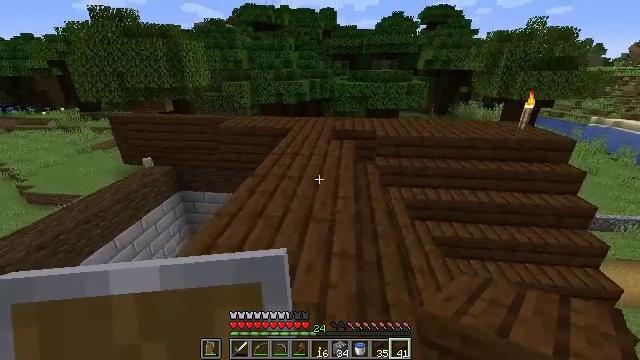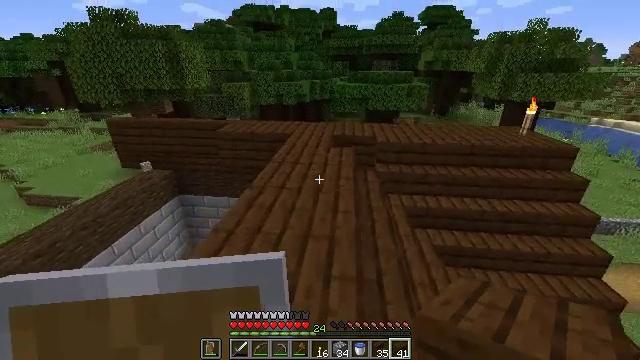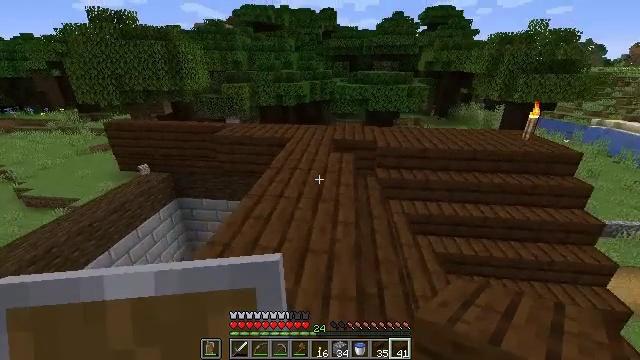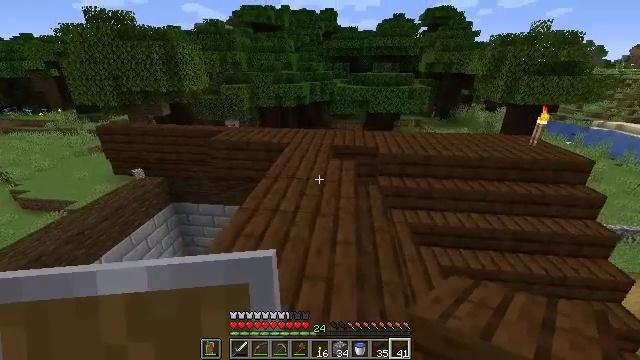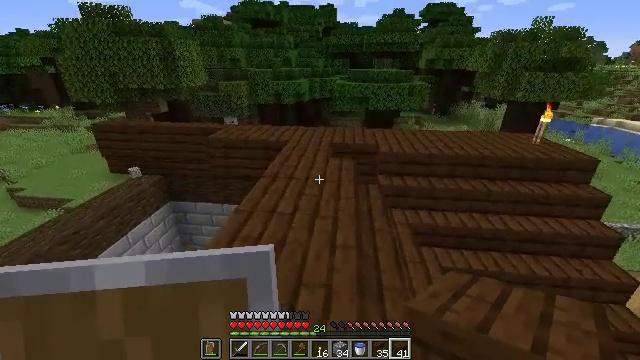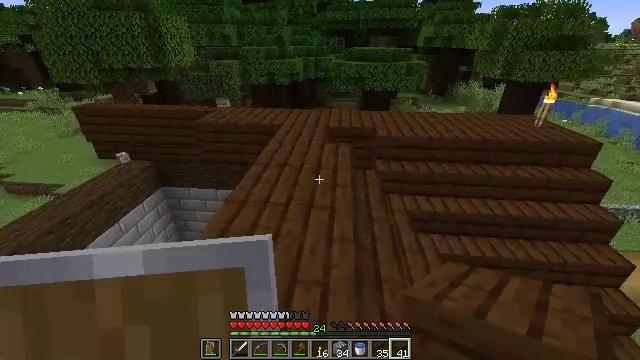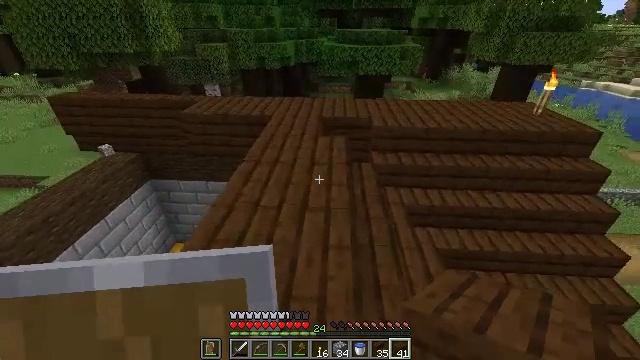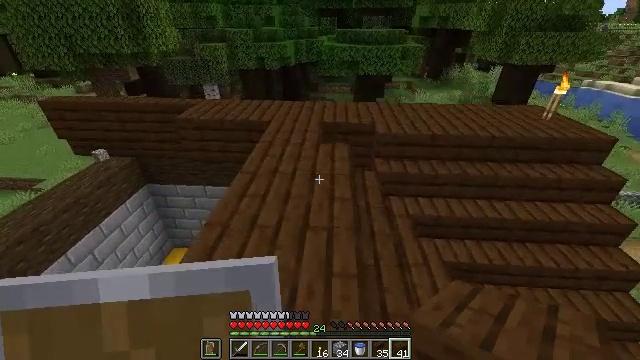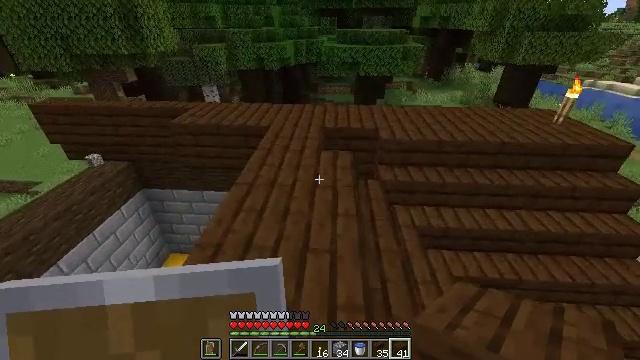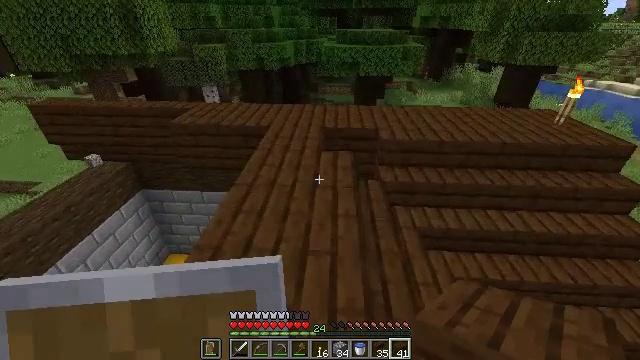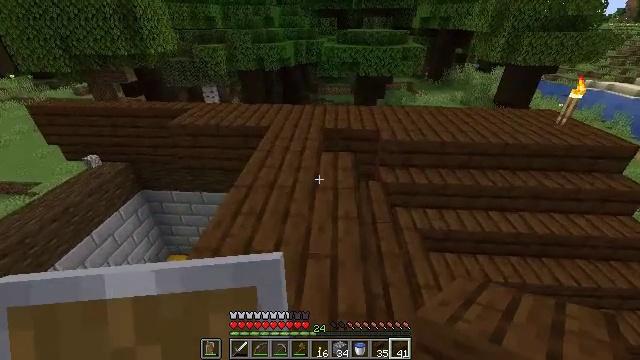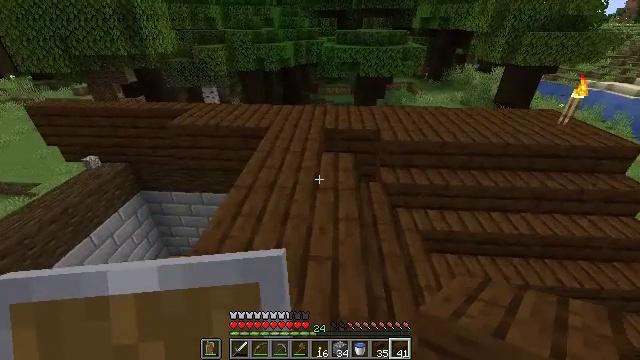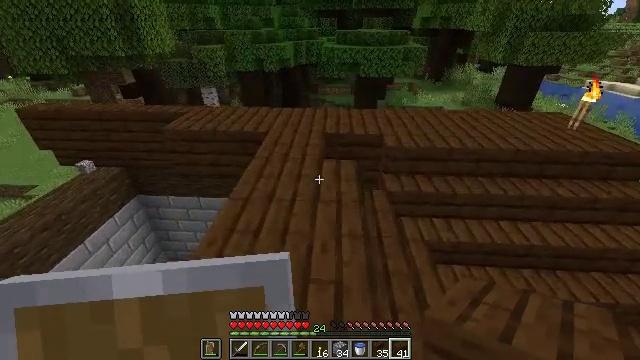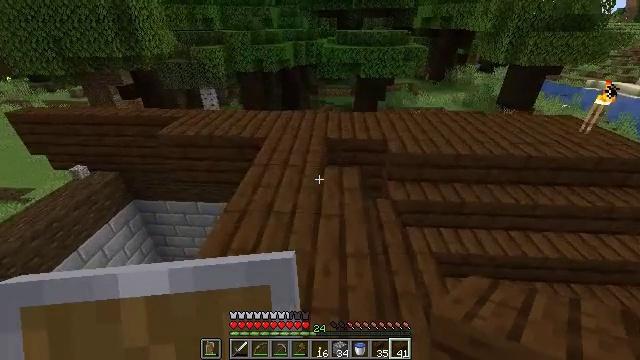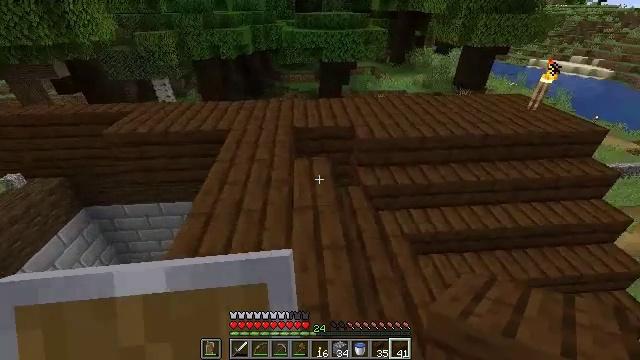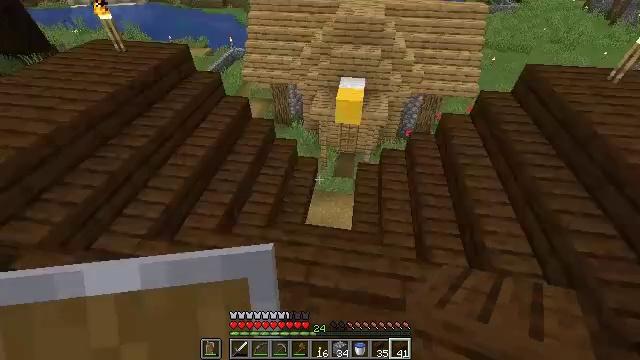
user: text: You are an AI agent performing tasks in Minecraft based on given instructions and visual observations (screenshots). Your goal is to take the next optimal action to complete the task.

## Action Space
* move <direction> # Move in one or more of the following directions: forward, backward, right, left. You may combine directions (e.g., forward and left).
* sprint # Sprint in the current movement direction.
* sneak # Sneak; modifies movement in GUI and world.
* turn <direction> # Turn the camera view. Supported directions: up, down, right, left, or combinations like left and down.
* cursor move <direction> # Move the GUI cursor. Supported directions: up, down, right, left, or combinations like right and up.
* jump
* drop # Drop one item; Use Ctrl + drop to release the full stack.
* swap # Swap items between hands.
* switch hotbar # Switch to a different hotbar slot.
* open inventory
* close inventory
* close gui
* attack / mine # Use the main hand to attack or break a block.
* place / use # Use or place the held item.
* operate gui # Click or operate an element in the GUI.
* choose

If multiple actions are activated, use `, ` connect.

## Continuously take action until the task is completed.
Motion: motion action
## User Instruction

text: Attack the dark oak planks to recycle them.
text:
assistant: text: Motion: move forward
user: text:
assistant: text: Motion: move forward
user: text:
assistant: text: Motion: move forward
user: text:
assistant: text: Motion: move forward
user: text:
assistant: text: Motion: move forward, turn right and down
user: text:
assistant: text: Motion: move forward, turn right and down
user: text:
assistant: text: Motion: move forward
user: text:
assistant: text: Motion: no_op
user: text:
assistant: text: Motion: no_op
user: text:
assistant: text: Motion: no_op
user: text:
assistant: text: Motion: move forward
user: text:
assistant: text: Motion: move forward
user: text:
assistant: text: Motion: move forward
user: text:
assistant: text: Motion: turn right and down
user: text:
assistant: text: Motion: turn right and down
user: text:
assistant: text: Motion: turn right
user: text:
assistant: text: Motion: turn right
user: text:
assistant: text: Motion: switch to hotbar 4
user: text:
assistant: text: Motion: switch to hotbar 4
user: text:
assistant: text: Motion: turn right
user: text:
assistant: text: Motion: move forward, turn right
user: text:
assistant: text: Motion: move forward, turn right
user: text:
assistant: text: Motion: move forward, turn right
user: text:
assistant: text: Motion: move forward
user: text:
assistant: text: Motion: move forward
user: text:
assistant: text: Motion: move forward
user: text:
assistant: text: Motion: move forward, turn right and down
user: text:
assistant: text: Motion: turn right and down
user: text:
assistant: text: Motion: turn right and down
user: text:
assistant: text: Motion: turn down